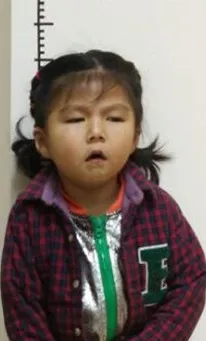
Clinical and imaging features of the proband (A) The picture illustrates the facial dysmorphic features consisting of microcephaly, micrognathia, deep-set eyes, large ears, pointed nasal tip, and a downturned mouth. Written informed consent for publication of medical data and identifiable images was obtained from the parents of the patient.
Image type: medical_photograph (oral_photograph)